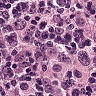
Metastatic tissue present: yes